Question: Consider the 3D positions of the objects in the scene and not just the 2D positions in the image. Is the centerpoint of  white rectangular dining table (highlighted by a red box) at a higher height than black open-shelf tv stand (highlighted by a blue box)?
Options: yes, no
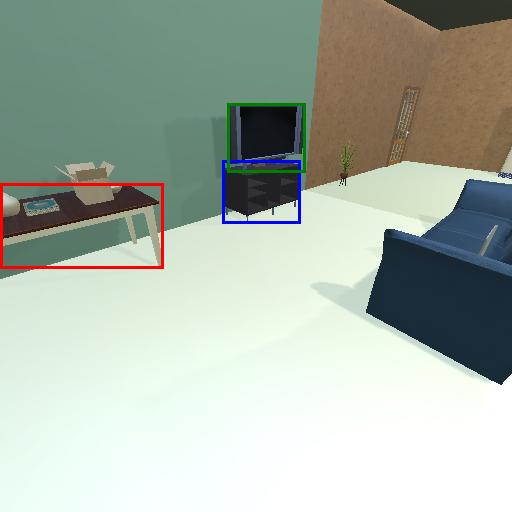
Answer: yes